Question: I have the following data and wish to create a grouped bar graph like so:
'''
data<-as.data.frame(c("a","b","c","a","b","c"))
colnames(data)<-"Y"
data$X<-c("x","x","x","y","y","y")
data$Z<-c(1,2,3,1,2,3)
ggplot(data, aes(x=X, y=Z, fill=Y) +
geom_bar(stat="identity", colour="black", position="dodge", size=0.25, width=0.8, alpha=0.8) +
scale_fill_manual(values=c("red","red","red","blue","blue","blue"))
'''
In the last line of the code I wish to change the colours of the bars - I would like that all of the bars of group "x" be coloured red and the bars of group "y" to be coloured blue. However as the result below shows, I cannot manage to do this using 'scale_fill_manual'.

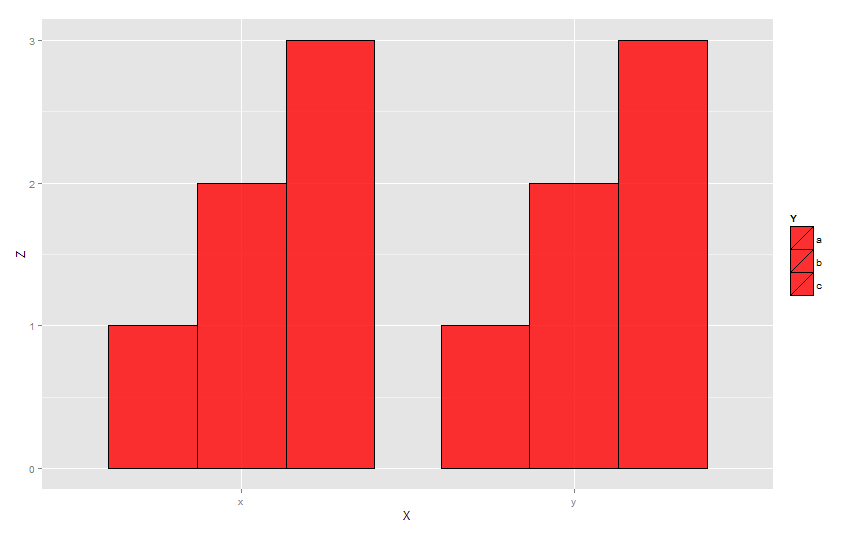
Answer: You need to get 'group' and 'fill' mapped to the right variable:
'''
ggplot(data, aes(x=X, y=Z, group=Y, fill=X)) +
geom_bar(stat="identity", colour="black", position="dodge", size=0.25, width=0.8, alpha=0.8) +
scale_fill_manual(values=c("red","blue"))
'''